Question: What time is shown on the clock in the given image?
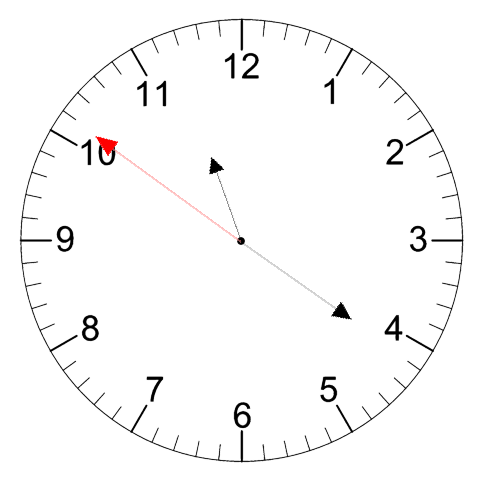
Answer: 11:20:51